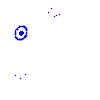
Particle: pion